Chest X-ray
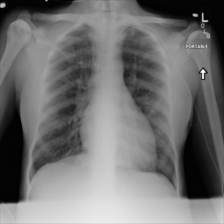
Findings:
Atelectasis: negative
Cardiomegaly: negative
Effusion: negative
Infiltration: negative
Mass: negative
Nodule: negative
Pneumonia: negative
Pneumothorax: negative
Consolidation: negative
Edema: negative
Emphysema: negative
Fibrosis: negative
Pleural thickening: negative
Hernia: negative